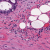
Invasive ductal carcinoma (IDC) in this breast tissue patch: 1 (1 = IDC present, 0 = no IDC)